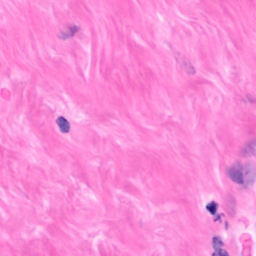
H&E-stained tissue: Breast